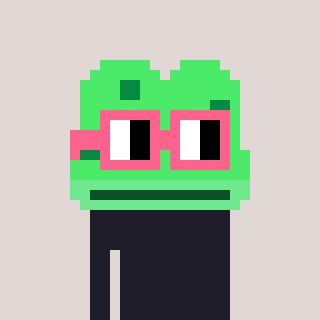
a pixel art character with square pink glasses, a frog-shaped head and a darkbrown-colored body on a warm background